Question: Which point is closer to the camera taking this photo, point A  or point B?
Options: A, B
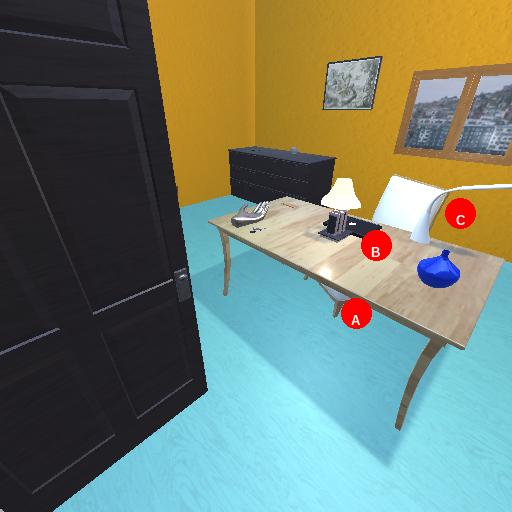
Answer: A